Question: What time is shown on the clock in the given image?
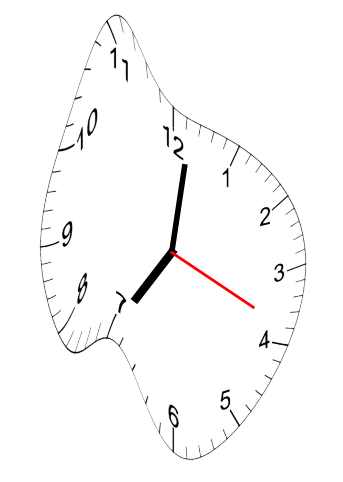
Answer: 07:01:19